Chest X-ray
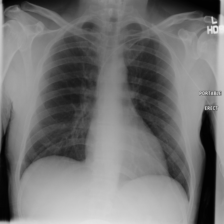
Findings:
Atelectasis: negative
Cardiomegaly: negative
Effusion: negative
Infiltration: negative
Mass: negative
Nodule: negative
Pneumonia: negative
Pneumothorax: negative
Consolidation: negative
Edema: negative
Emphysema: negative
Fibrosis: negative
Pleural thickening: negative
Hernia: negative